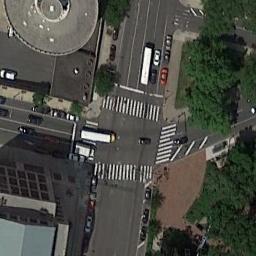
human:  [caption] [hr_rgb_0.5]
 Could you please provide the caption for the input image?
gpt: There are several cars at the intersection .

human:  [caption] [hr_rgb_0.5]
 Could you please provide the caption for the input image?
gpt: An intersection with normal traffic is between some buildings and a green area .

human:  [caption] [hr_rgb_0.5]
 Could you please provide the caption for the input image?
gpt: There are some cars at the intersection .

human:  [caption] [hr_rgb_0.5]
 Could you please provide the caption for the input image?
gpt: There are many moving and waiting vehicles on the road at the intersection, Many buildings and some trees around the intersection .

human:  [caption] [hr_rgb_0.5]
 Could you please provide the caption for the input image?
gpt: There are some green trees beside the intersection .